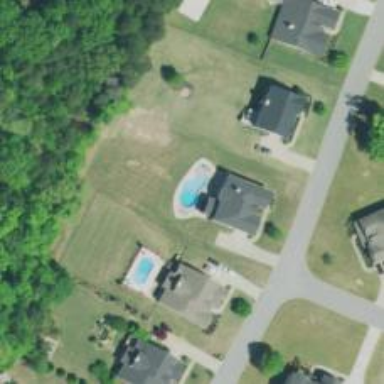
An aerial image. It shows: Outdoor swimming pool in leisure land.